Interaction volume radius: 5 \u00c5
Interaction volume height: 15 \u00c5
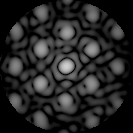
Disorder parameter: 0.2961